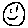
Label: smiley face